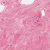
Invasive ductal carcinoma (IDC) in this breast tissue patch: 0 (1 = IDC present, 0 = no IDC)